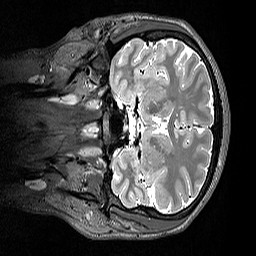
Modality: T2w
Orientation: coronal
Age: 30
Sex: male
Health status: healthy
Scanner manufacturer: siemens
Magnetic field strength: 3 T
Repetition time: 3.2 s
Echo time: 0.412 s